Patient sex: F
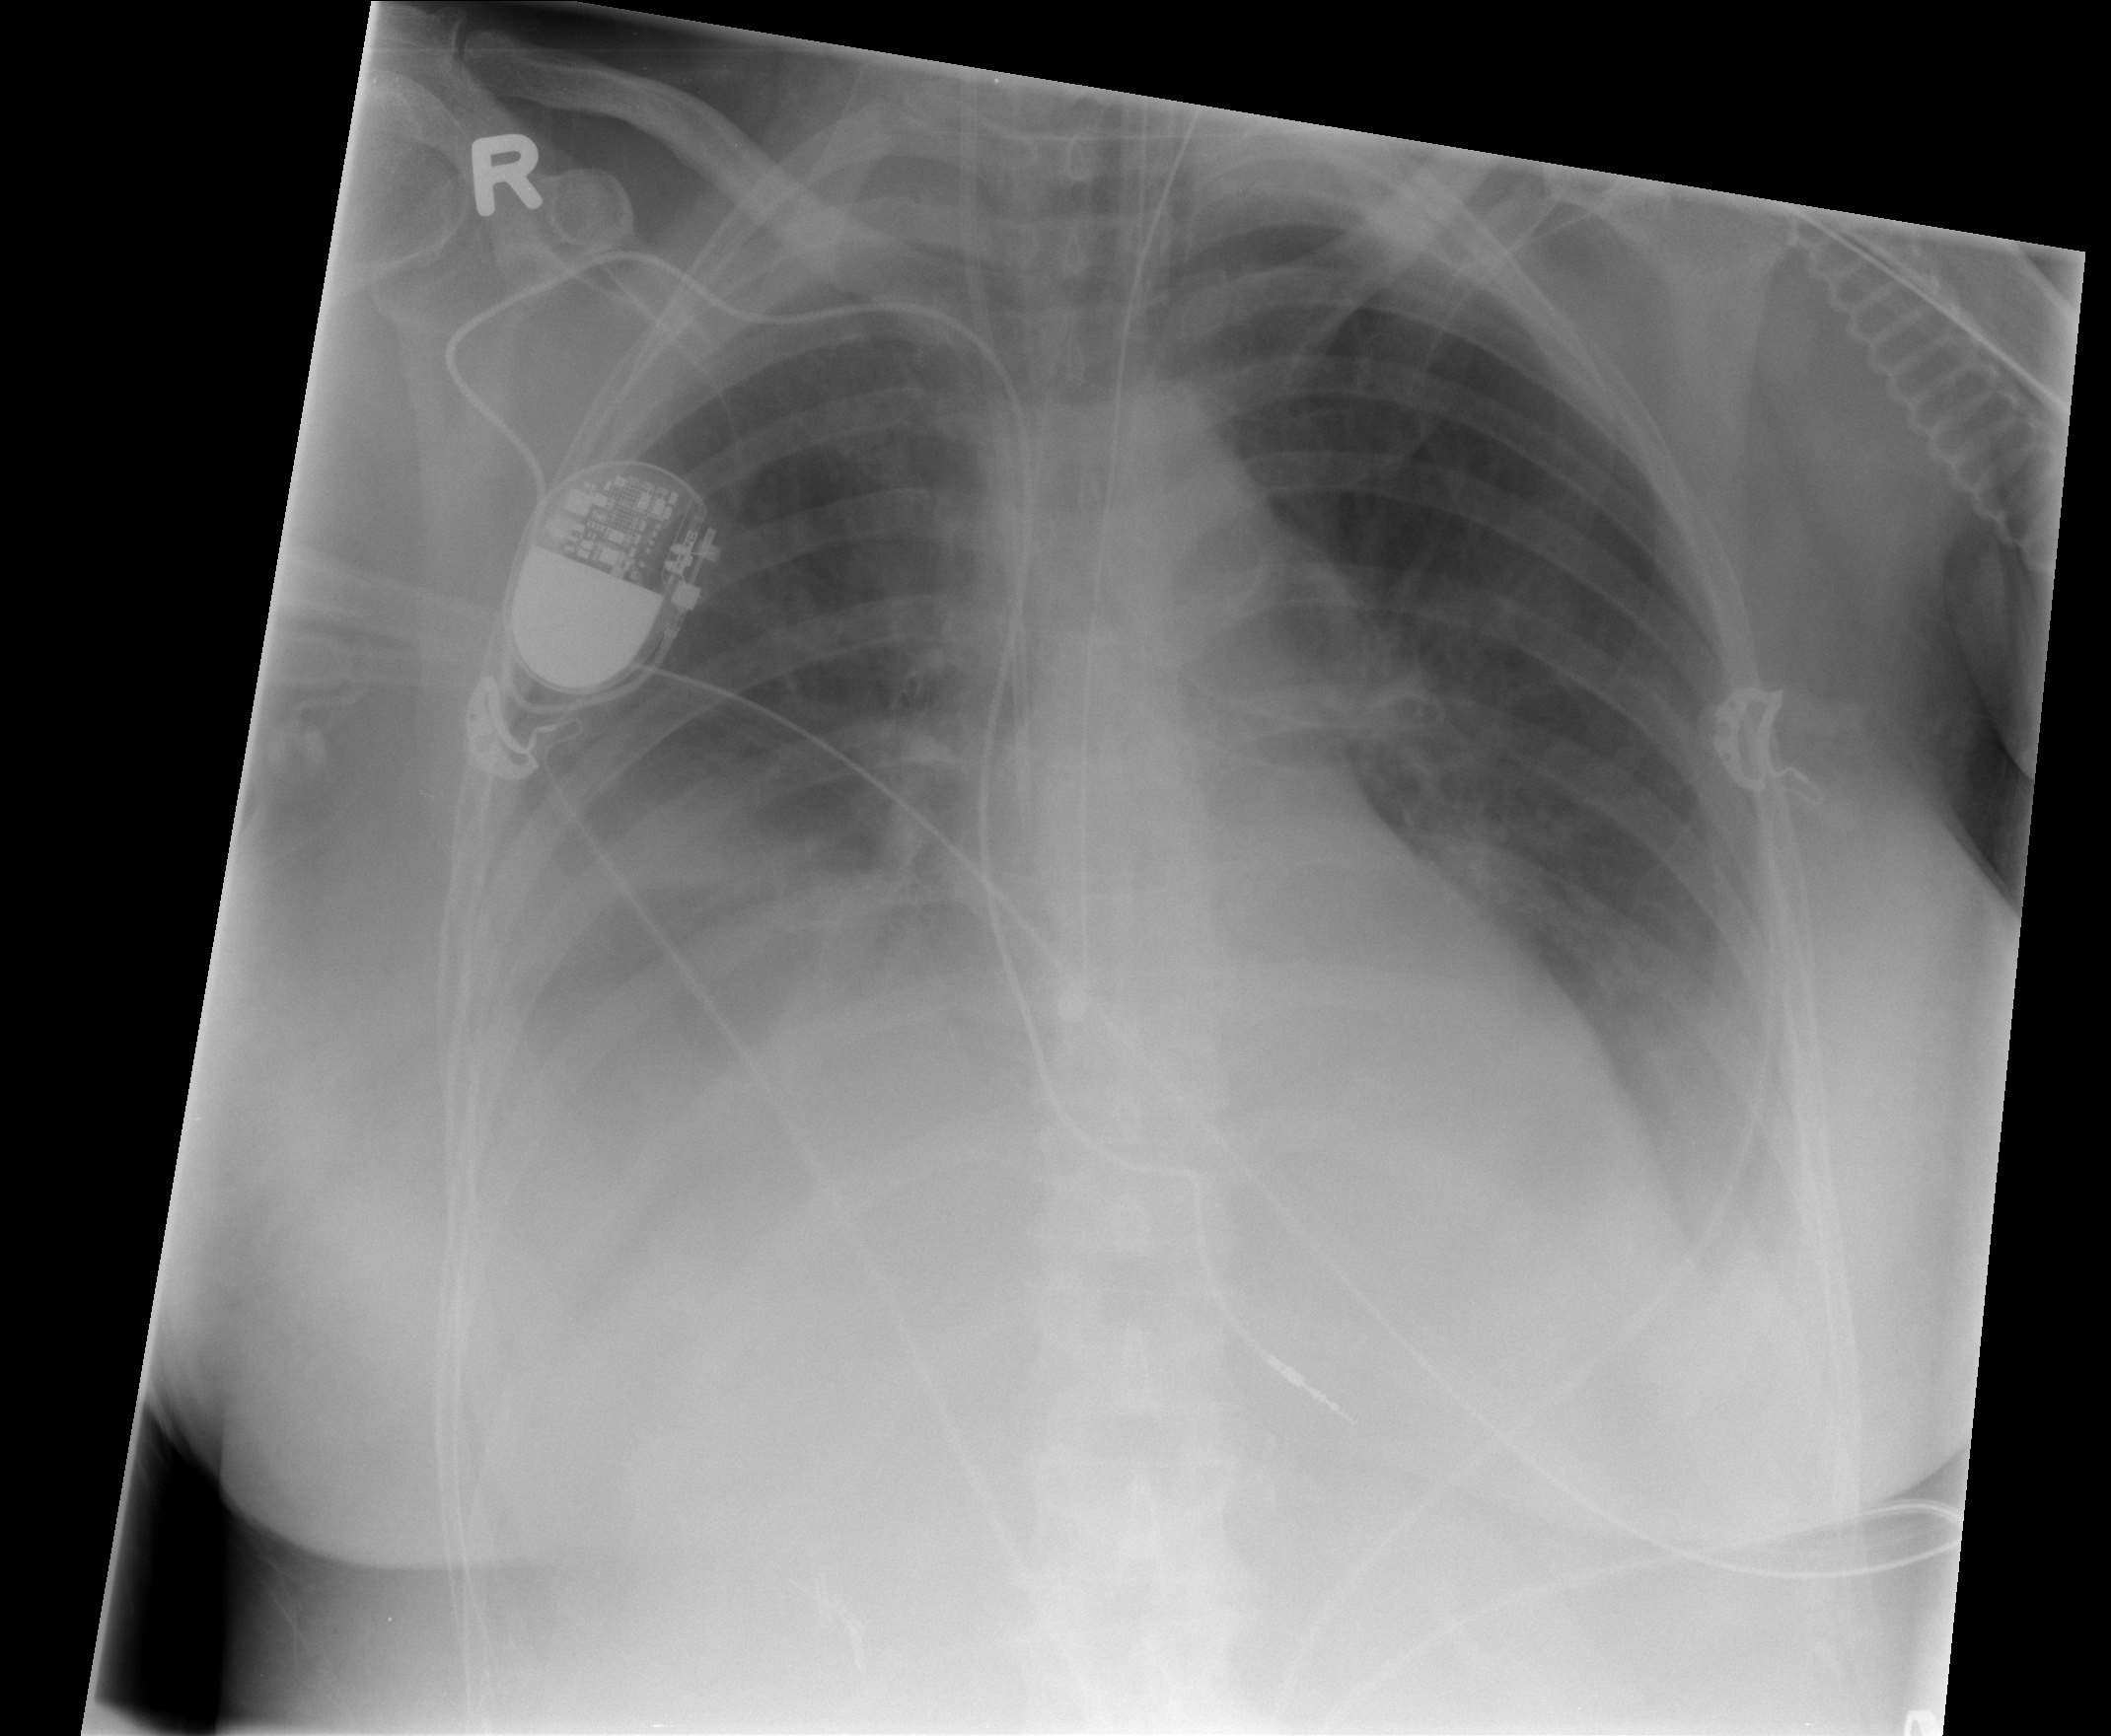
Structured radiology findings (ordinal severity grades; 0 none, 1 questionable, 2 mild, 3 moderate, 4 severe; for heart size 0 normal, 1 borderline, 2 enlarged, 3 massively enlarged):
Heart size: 1
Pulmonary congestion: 2
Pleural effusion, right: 3
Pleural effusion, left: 3
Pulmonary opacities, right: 1
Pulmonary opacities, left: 1
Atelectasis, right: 3
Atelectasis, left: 3